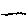
Label: fish